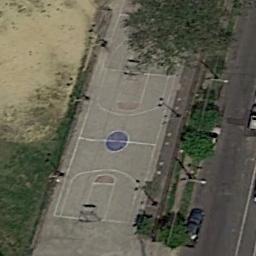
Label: basketball_court